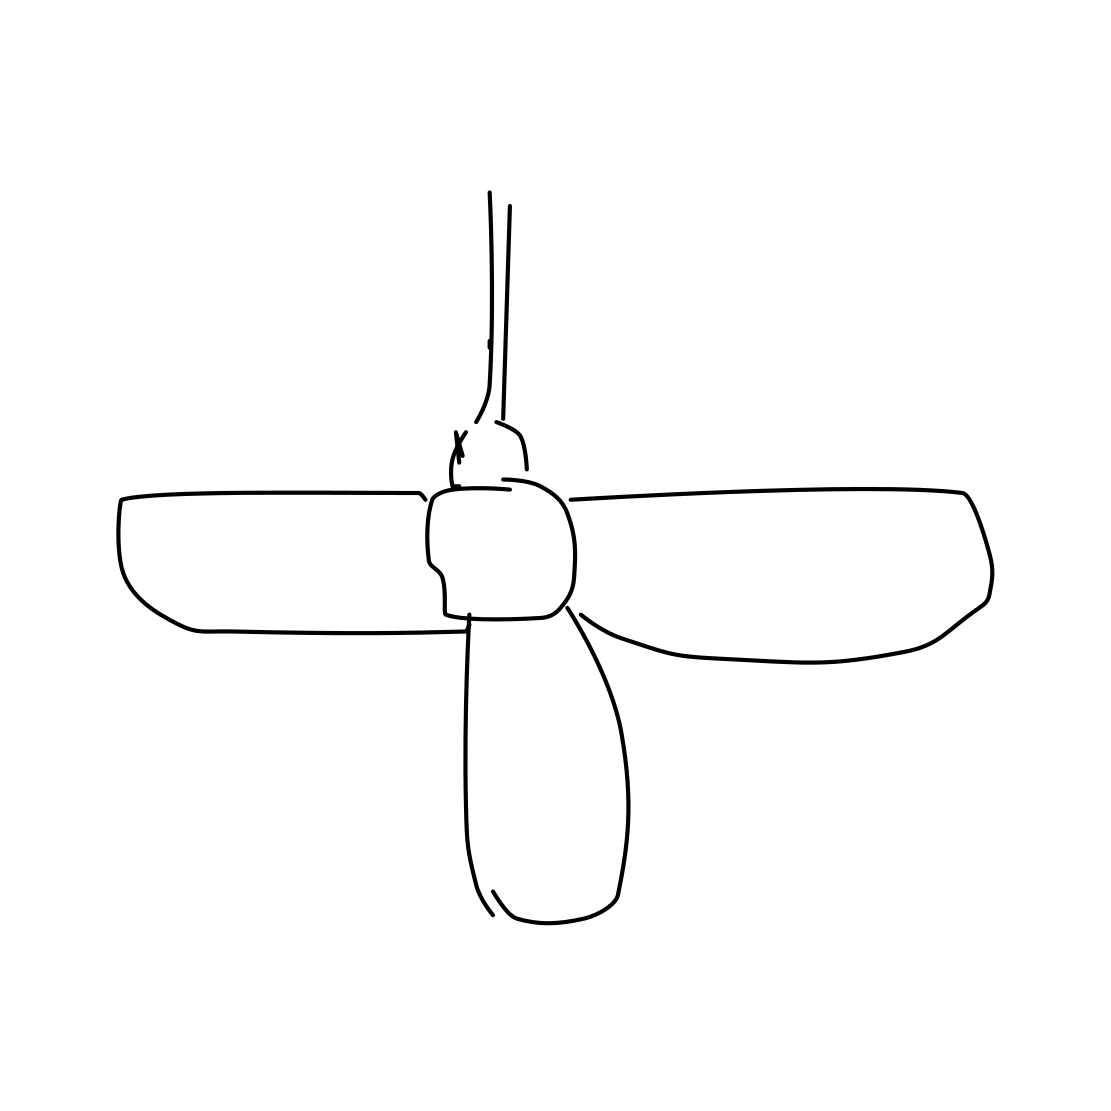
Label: fan